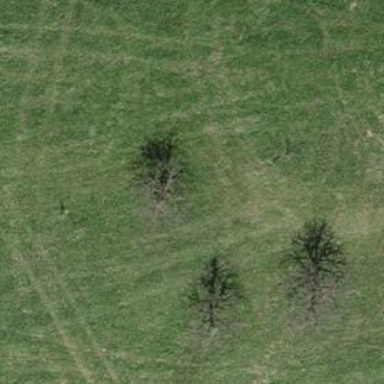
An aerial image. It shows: Broadleaved tree with lush foliage.